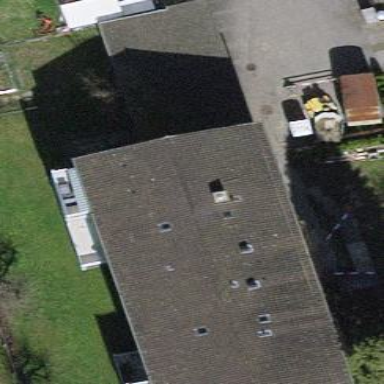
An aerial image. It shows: Building with flat roof.